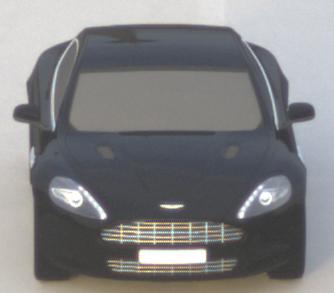
Make: Aston Martin
Model: Rapide
Detailed model: Rapide
Model produced from: 2010/03
Model produced until: 2013/07
Doors: 5
Color: black
Road condition: dry road
Daytime: sunrise or sunset
Contrast: low contrast